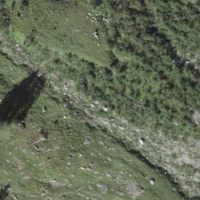
EUNIS habitat code: 23
Species observed at this site:
Lasiommata maera